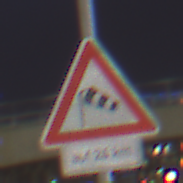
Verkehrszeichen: SeitenwindVonLinks
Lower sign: LaengeEinerStrecke6
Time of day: Night
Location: Outdoor (Urban)
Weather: PartlyCloudy
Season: NotSpecified
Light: Artificial